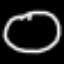
Label: clock